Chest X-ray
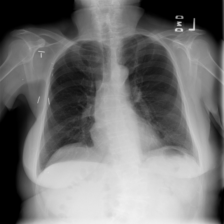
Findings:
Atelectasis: negative
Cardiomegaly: negative
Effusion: negative
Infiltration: negative
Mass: negative
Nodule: negative
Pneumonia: negative
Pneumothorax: negative
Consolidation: negative
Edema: negative
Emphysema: negative
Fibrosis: negative
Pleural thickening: negative
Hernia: negative